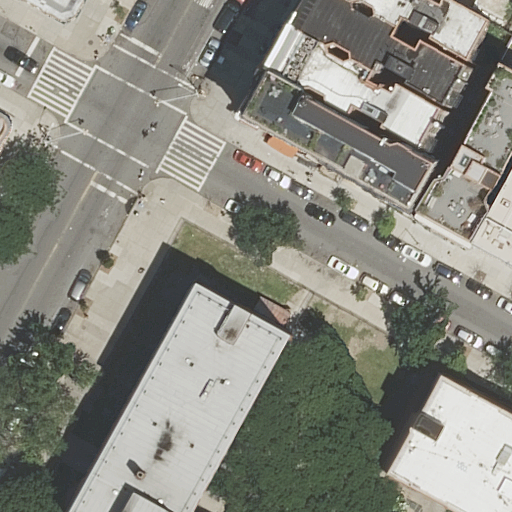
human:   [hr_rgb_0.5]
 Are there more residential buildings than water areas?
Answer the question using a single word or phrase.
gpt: yes

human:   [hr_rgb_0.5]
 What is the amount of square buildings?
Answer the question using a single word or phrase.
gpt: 0

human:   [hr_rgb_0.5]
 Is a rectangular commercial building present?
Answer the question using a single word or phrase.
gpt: no

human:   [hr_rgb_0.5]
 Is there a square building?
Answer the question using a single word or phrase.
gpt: no

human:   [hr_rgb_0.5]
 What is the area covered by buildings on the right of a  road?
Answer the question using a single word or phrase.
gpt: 2855m2

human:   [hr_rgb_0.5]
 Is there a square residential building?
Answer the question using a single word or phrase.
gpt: no

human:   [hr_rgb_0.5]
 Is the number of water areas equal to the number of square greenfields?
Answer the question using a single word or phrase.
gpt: yes

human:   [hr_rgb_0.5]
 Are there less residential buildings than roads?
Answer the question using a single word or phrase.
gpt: no

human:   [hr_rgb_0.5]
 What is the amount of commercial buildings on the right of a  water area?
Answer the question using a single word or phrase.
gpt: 0

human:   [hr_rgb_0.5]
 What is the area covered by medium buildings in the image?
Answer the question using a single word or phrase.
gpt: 1822m2

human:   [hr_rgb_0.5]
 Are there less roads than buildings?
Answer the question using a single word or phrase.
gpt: yes

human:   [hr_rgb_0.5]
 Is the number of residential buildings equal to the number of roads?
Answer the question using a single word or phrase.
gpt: no

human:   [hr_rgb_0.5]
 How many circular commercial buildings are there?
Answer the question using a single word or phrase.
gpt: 0

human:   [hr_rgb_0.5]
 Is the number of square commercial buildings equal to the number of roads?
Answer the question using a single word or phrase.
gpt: no

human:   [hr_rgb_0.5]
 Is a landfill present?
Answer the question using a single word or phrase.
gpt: no

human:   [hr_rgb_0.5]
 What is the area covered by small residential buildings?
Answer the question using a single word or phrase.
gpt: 72m2

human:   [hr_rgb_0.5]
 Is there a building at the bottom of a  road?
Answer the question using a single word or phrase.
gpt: yes

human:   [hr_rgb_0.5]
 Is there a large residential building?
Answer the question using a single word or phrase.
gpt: yes

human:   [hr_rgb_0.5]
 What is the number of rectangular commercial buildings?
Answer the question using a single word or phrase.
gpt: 0

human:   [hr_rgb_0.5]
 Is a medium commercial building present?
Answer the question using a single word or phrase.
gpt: no

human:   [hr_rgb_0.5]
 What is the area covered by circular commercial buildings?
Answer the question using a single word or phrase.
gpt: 0m2

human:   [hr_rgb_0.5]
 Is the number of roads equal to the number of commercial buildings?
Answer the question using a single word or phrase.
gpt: no

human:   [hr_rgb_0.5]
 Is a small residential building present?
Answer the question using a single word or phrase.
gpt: yes

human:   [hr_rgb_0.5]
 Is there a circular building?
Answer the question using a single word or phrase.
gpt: no

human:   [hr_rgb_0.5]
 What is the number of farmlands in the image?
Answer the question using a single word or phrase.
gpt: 0

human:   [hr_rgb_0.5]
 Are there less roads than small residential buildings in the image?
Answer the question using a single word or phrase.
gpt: no

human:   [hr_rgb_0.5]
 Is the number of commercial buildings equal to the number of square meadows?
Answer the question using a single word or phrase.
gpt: yes

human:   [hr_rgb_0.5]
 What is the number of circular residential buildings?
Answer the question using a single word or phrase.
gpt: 0

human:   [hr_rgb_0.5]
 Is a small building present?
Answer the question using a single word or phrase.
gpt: yes

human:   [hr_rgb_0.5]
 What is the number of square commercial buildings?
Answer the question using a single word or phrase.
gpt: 0

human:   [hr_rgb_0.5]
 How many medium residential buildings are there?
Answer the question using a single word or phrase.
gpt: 6

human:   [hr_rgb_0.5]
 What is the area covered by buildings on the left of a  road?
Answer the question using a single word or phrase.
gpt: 527m2

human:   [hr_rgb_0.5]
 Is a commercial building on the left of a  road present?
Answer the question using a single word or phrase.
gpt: no

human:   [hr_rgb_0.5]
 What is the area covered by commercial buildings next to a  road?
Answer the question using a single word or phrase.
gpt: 0m2

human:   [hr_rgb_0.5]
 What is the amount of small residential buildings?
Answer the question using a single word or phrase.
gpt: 2

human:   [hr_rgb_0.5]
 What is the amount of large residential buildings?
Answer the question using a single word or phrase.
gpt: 3